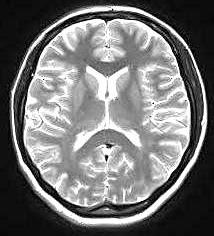
Label: notumor